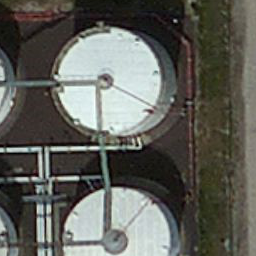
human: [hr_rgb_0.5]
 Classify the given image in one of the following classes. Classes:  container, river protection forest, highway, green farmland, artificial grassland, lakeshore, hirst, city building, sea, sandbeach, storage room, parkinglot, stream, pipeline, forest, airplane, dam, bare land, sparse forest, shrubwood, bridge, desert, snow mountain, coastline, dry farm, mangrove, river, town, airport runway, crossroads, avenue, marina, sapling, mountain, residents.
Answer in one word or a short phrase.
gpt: storage room